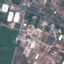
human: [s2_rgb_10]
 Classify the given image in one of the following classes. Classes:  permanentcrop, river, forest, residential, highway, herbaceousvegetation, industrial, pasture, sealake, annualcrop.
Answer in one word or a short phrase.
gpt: Industrial